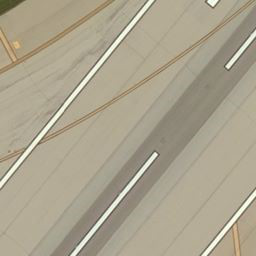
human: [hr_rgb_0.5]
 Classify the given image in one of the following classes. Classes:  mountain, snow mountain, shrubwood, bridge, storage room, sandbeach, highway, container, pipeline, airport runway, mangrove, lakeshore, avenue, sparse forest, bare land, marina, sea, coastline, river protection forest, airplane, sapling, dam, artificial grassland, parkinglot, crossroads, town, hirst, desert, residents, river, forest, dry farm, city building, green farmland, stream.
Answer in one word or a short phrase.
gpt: airport runway